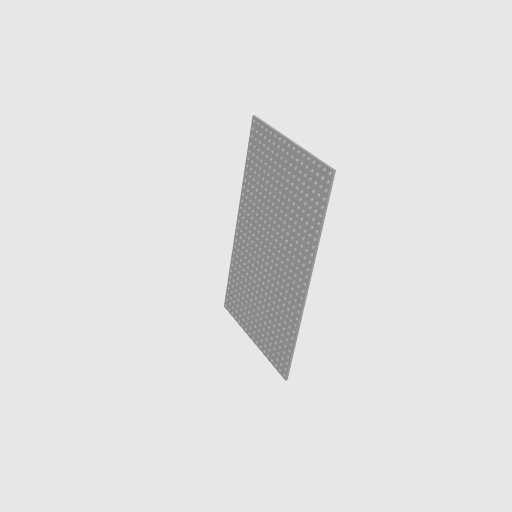
Part: GridPlate17x29H